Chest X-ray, PA view. Patient: 56 years old, sex M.
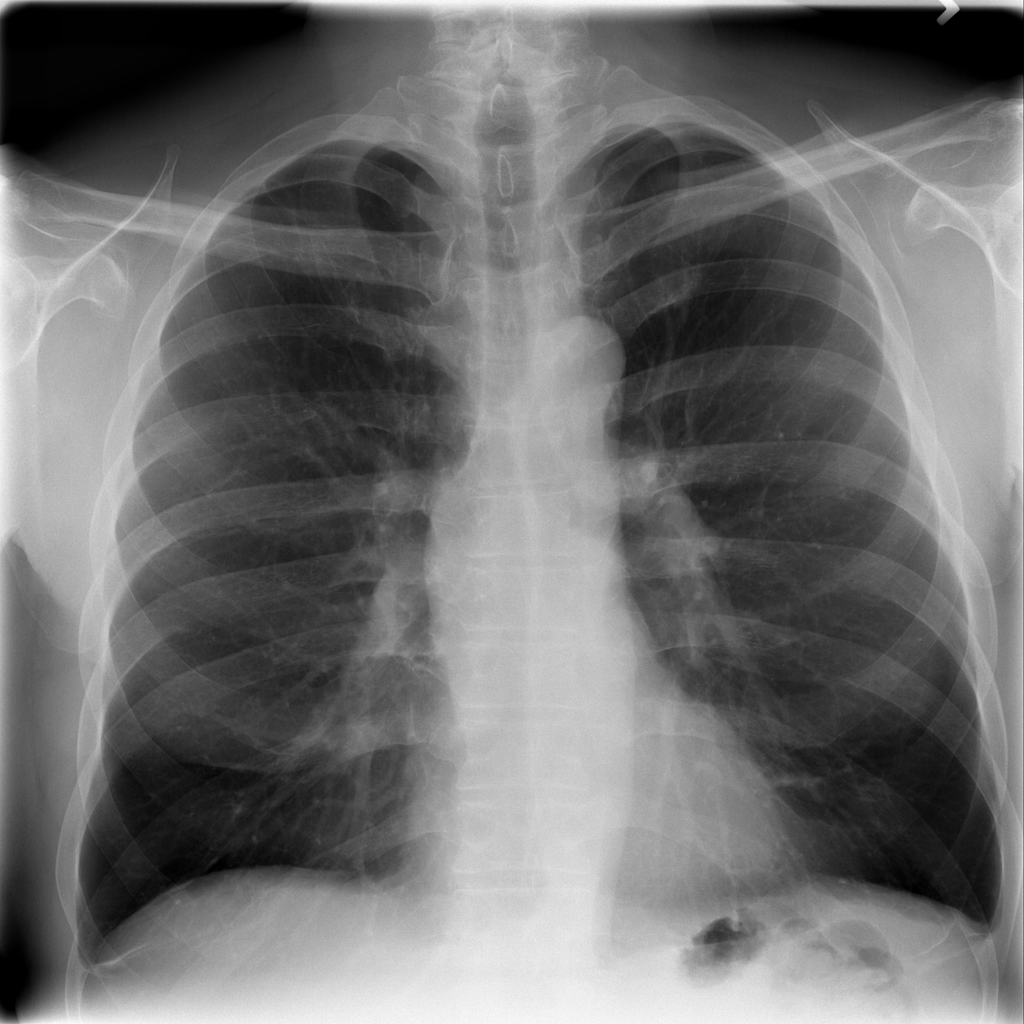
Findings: No Finding